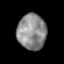
Tissue: prostate
Cell type: T cells
Senescence score: 0.3116
Nuclear area (px): 1010
Mean DAPI intensity: 139.232